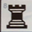
Piece: bR